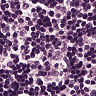
Metastatic tissue present: no